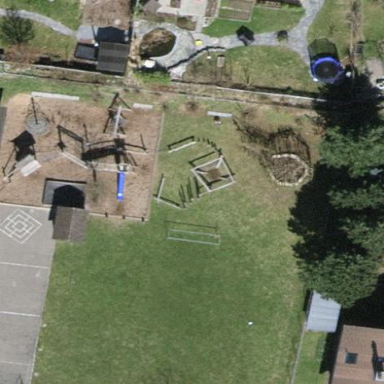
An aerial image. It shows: Playground area for leisure activities on the land.